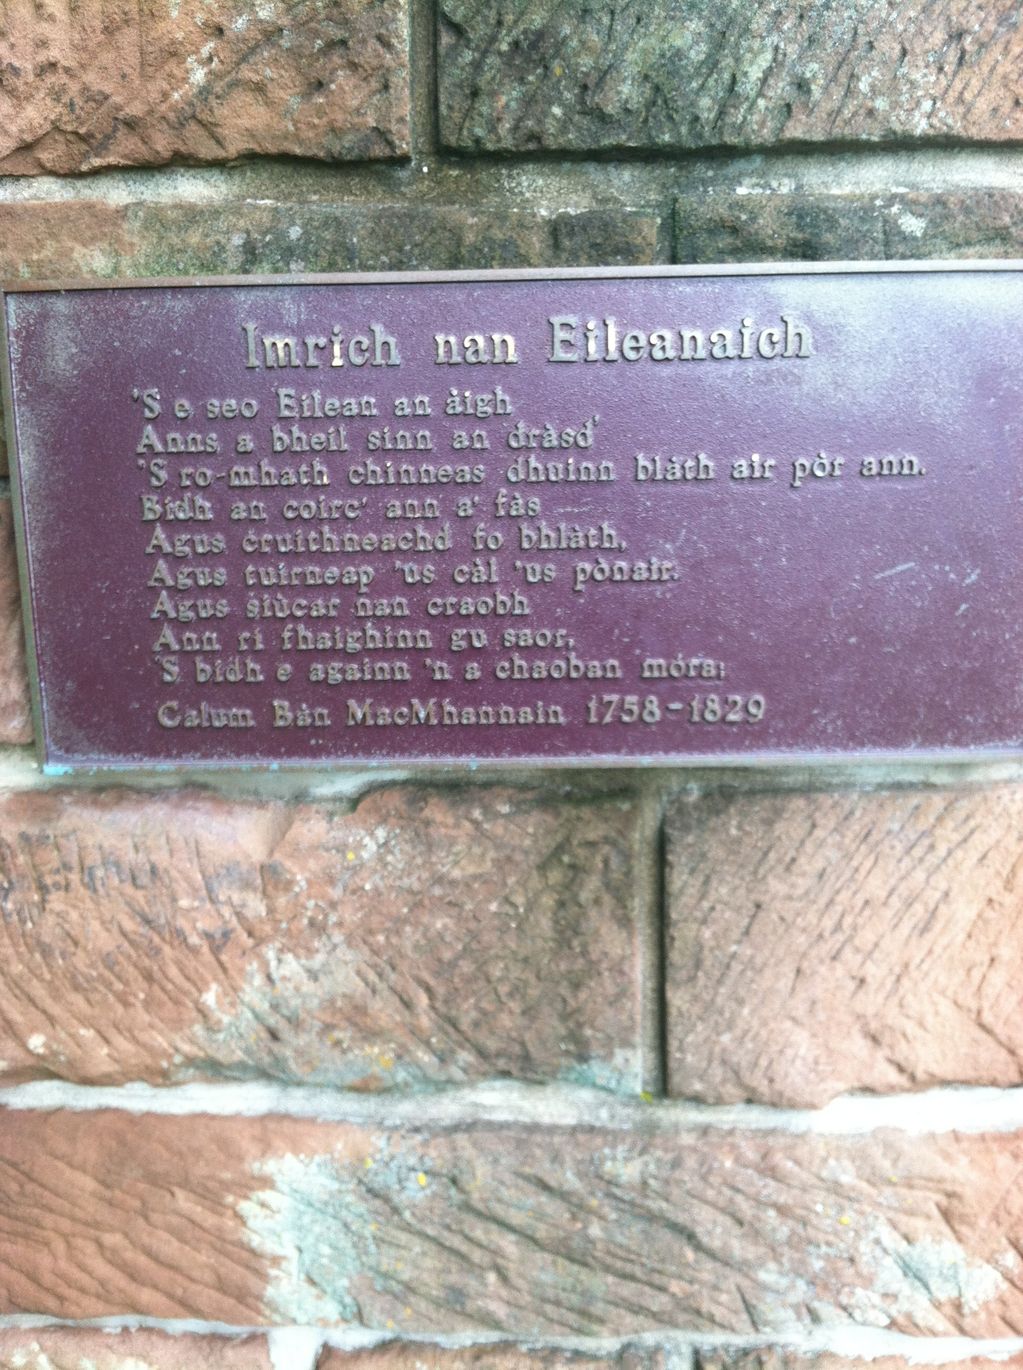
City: charlottetown